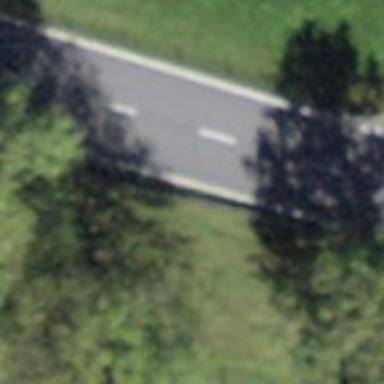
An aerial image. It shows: Bus stop along the road.